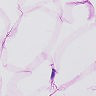
Metastatic tissue present: no